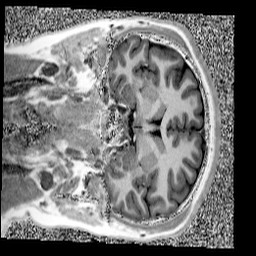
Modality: UNIT1
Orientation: coronal
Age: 12
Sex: female
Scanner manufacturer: siemens
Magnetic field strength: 3 T
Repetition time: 4 s
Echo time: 0.00303 s